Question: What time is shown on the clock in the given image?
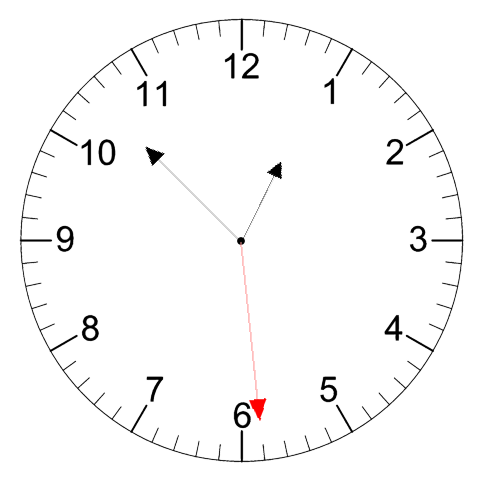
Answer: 12:52:29